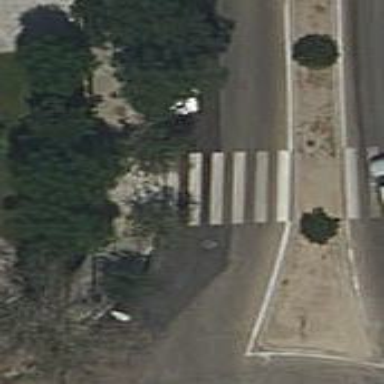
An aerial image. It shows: Uncontrolled road crossing.